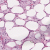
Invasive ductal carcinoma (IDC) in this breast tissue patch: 0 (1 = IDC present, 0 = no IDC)